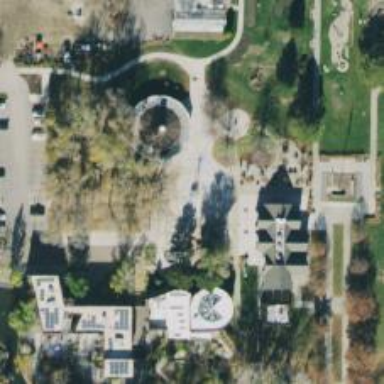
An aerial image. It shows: Playground featuring roundabout.